Aerial crown-view tile of a tropical tree (Barro Colorado Island, Panama), acquired 20241014:
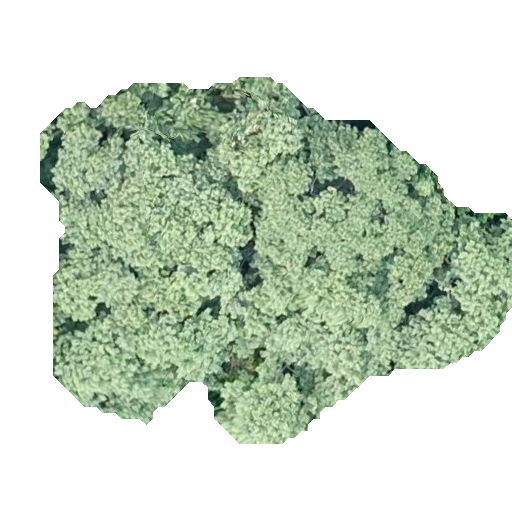
Species: Luehea seemannii
GBIF accepted scientific name: Luehea seemannii
Crown area: 193.6 m²